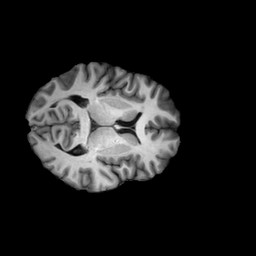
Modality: T1w
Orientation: axial
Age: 46
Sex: female
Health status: ill